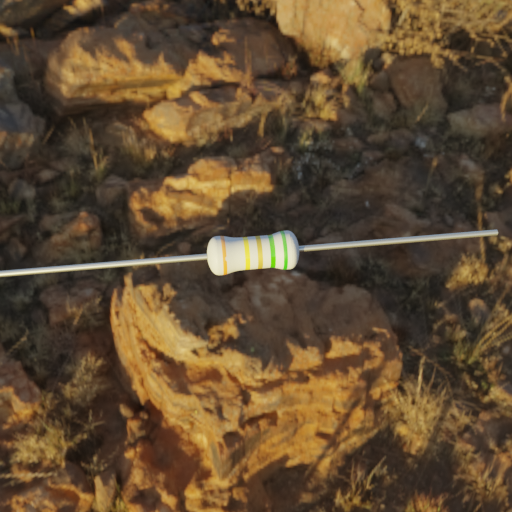
Resistor colour bands (in order): orange, yellow, gold, green, green